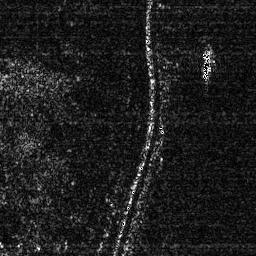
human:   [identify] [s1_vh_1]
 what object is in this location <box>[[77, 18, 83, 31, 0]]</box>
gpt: <ref>1 small ship at the top right</ref>